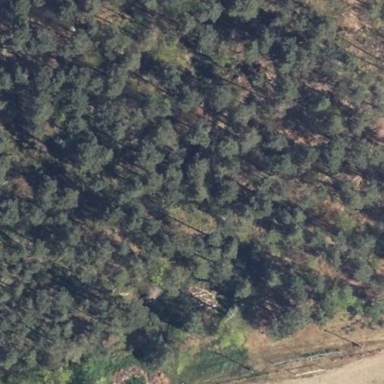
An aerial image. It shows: Forest with broadleaved trees that are deciduous.